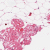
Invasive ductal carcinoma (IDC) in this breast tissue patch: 0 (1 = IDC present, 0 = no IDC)